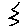
Label: zigzag